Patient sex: F
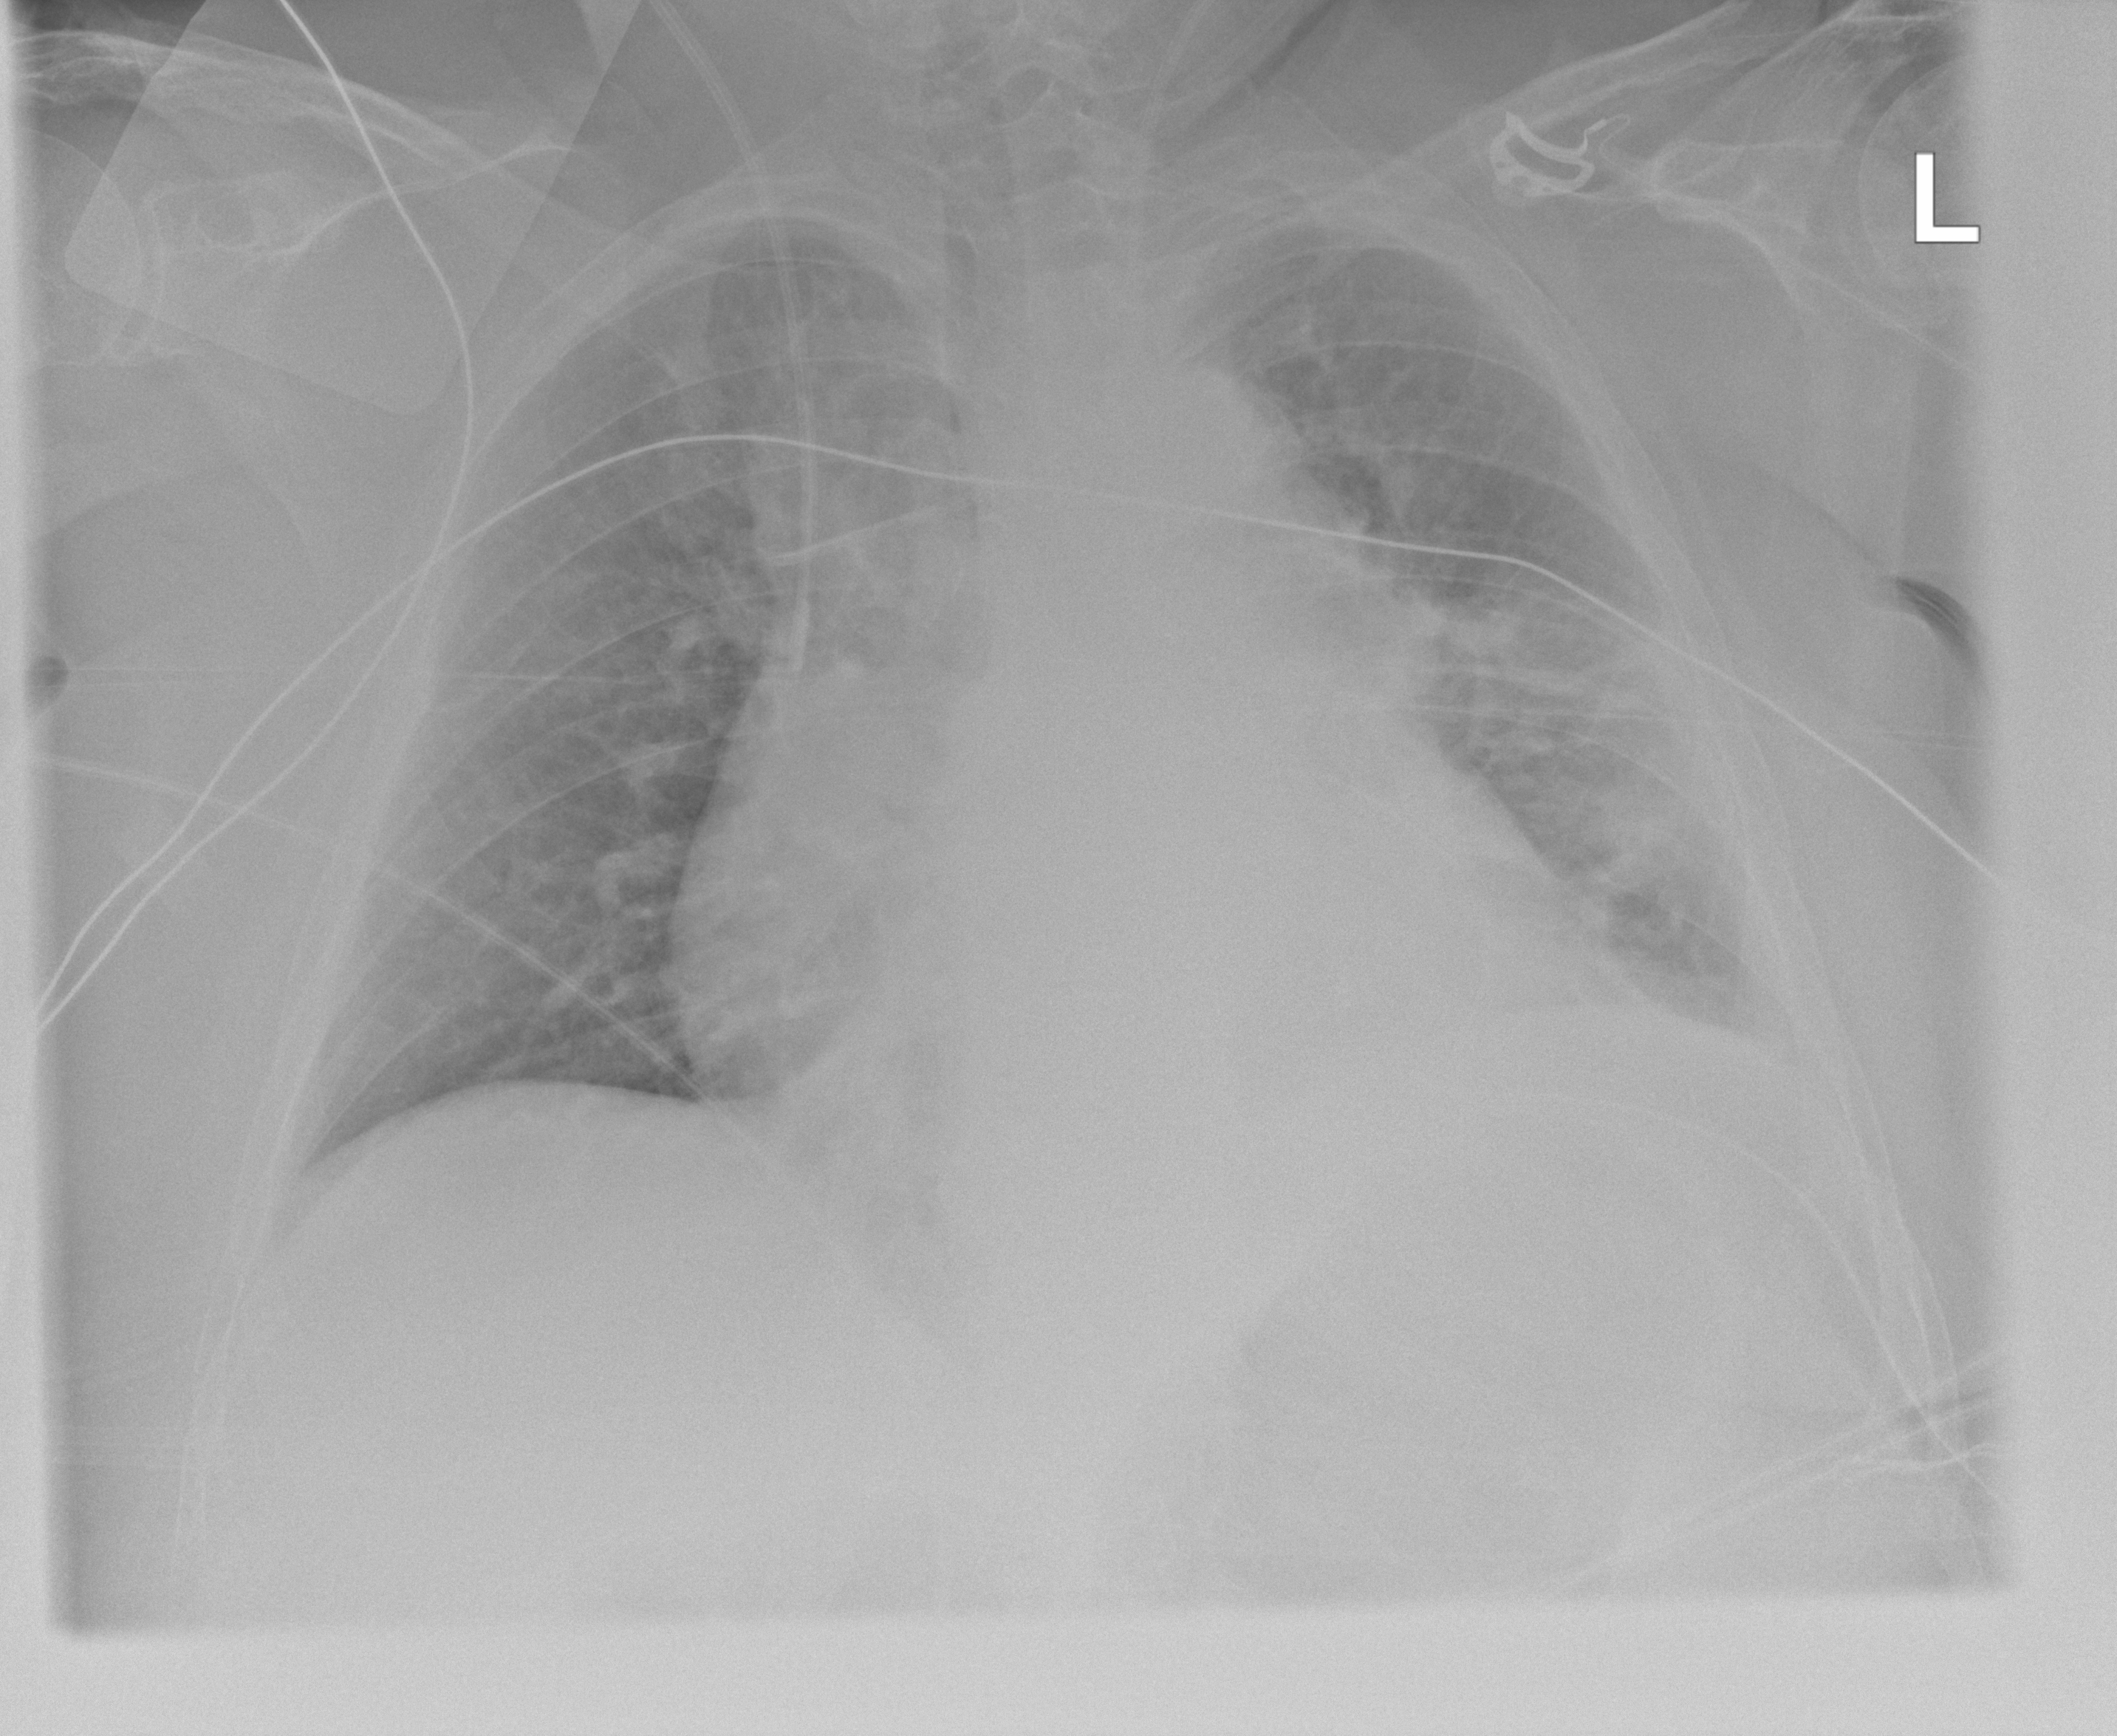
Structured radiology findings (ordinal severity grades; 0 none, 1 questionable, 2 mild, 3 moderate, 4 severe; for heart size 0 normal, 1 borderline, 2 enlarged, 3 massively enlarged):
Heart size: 3
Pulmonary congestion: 2
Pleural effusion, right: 0
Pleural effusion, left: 2
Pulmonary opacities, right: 0
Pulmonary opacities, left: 2
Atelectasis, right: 0
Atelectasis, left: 2